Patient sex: M
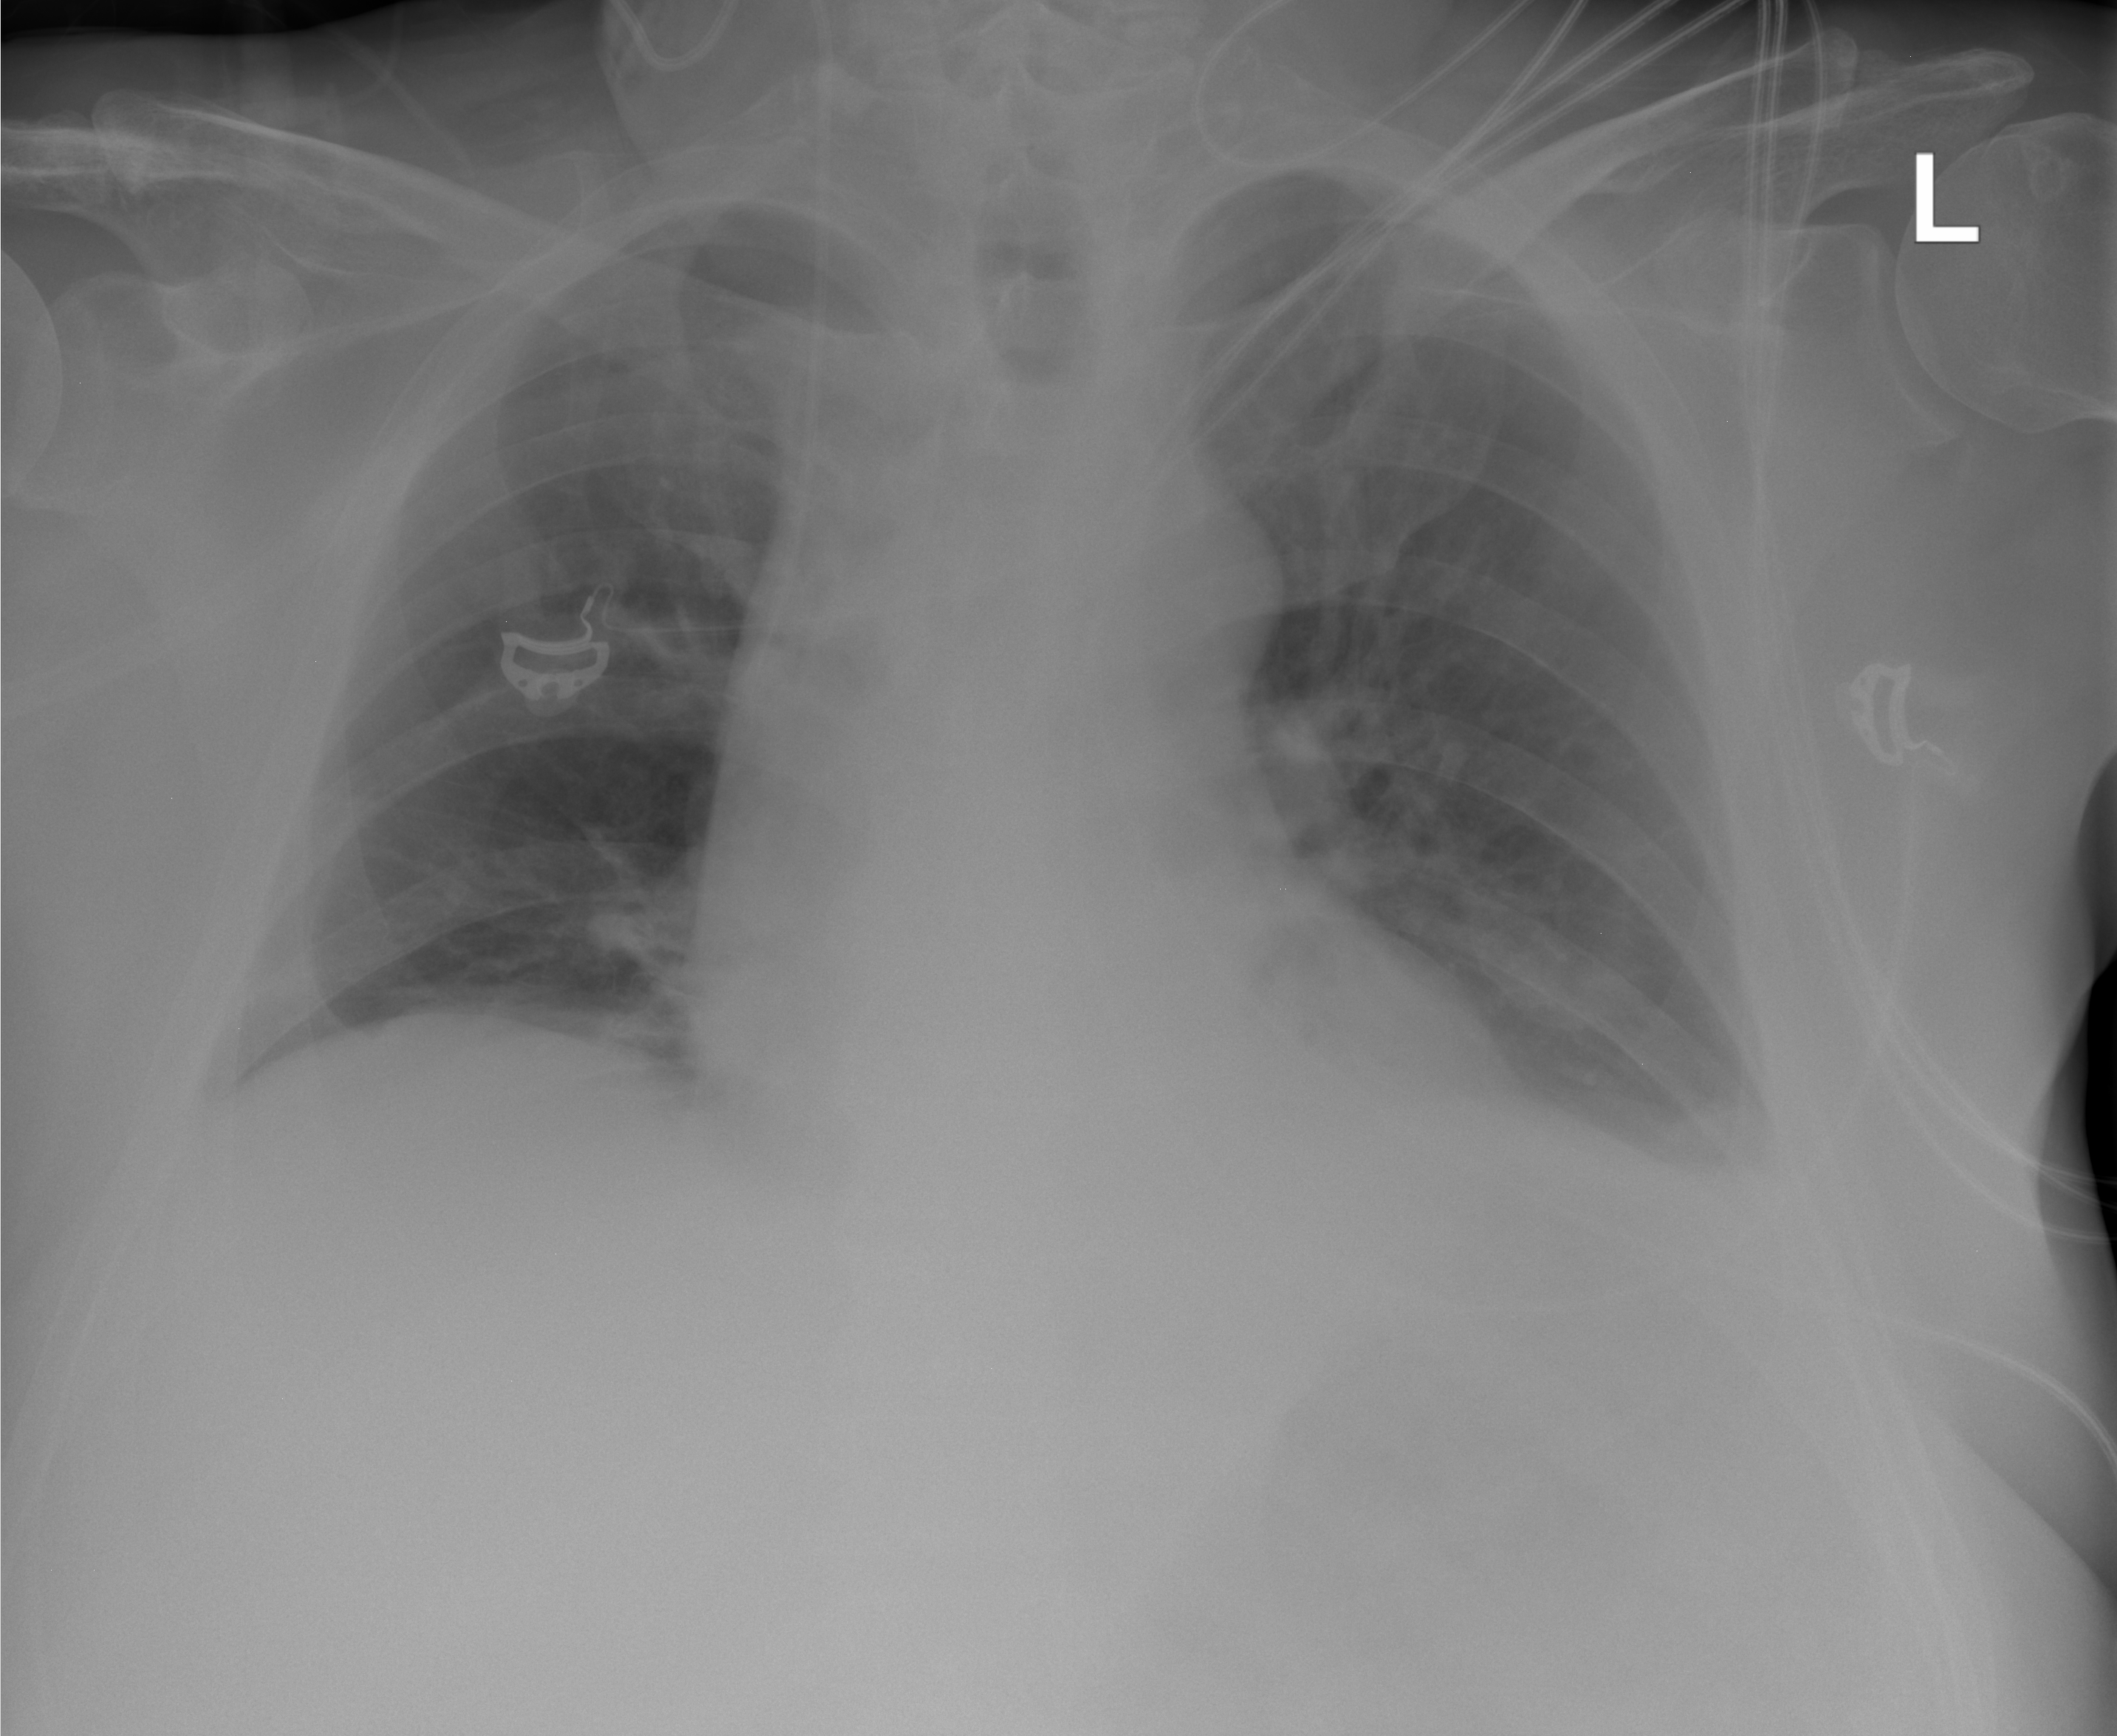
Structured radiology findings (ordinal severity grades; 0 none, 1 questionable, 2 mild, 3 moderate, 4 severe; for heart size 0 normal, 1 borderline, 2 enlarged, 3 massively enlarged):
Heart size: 2
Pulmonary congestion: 2
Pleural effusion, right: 0
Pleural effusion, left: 2
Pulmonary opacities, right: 0
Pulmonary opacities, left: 0
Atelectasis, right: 2
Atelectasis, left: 2